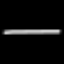
Label: line